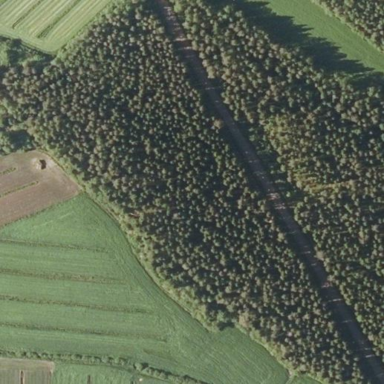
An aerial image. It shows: Beautiful woodland area.